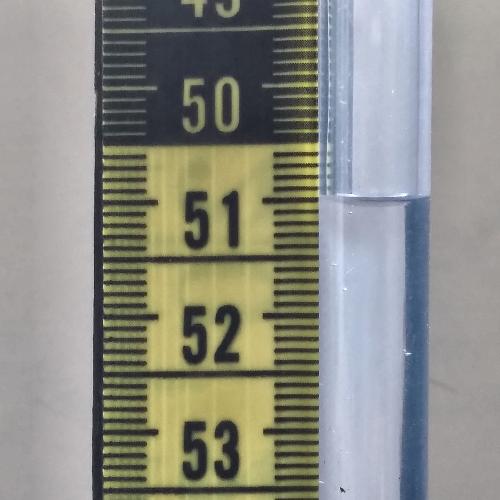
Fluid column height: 51.0 cm